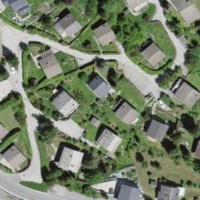
EUNIS habitat code: 55
Species observed at this site:
Petasites albus